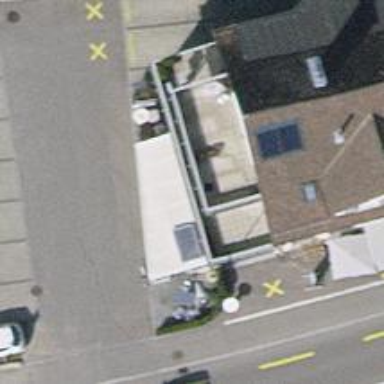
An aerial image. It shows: Fast food establishment.